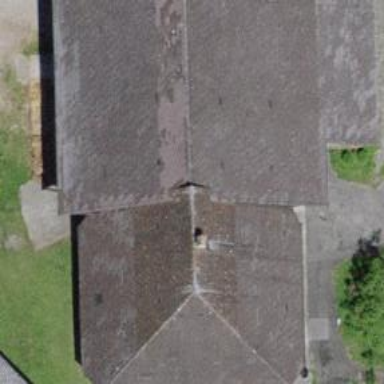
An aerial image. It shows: Farm building.